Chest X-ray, PA view. Patient: 40 years old, sex F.
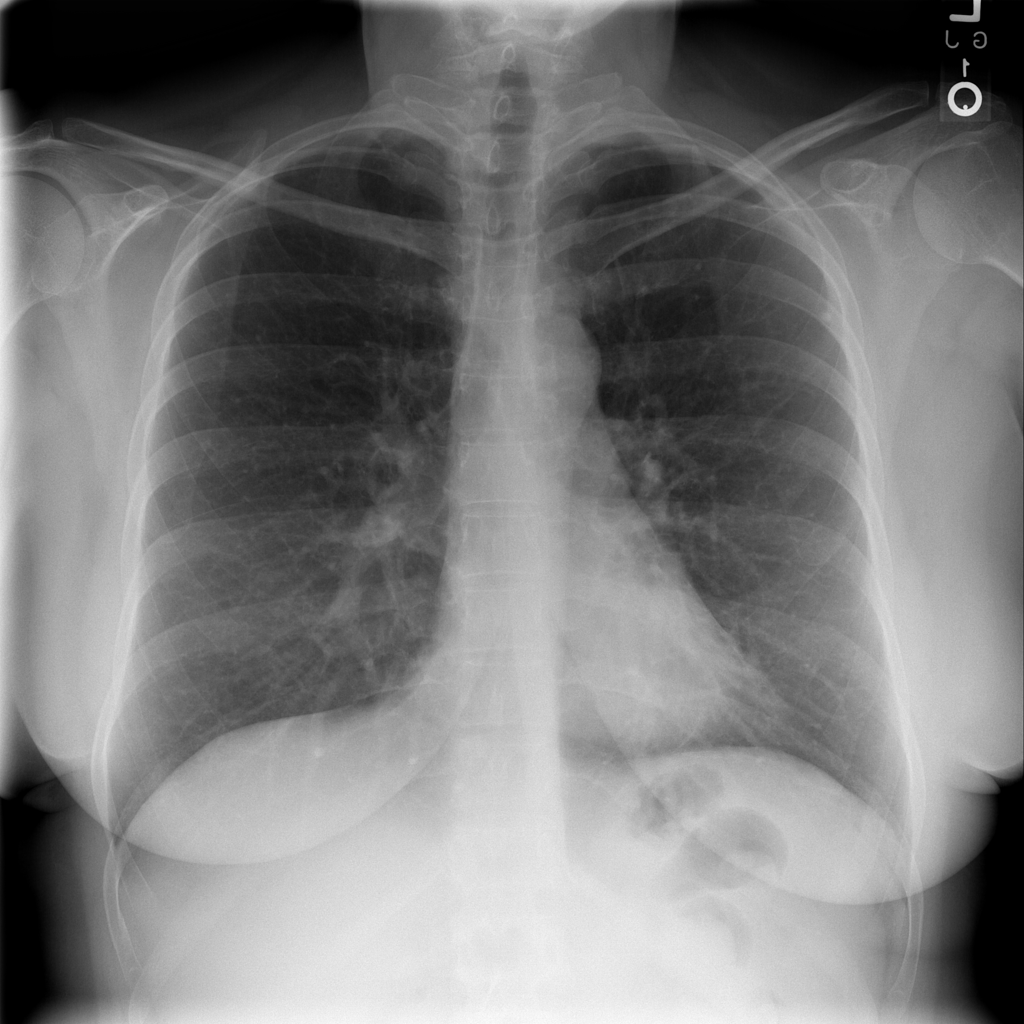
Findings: No Finding